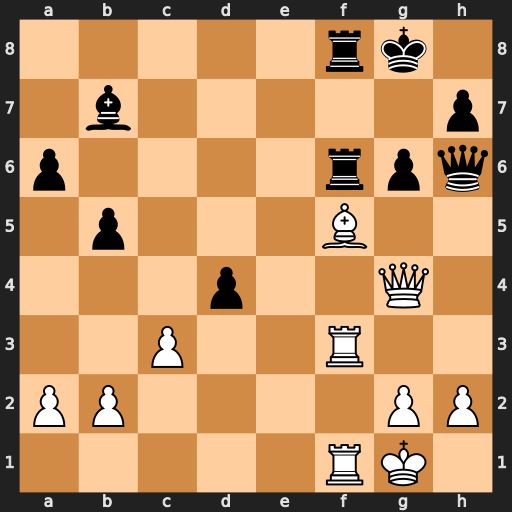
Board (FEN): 5rk1/1b5p/p4rpq/1p3B2/3p2Q1/2P2R2/PP4PP/5RK1
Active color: w
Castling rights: -
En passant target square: -
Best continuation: Be6+ Kg7 Rxf6 Rxf6 Qxd4